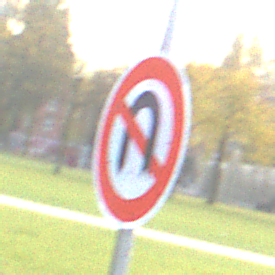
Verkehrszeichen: VerbotWenden
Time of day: MorningAfternoon
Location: Outdoor (Suburban)
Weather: PartlyCloudy
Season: NotSpecified
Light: Natural